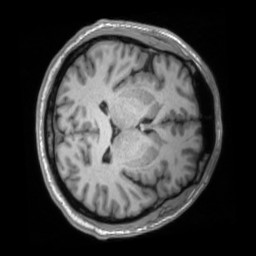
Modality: T1w
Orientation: axial
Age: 47
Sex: male
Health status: ill
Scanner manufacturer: siemens
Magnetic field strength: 3 T
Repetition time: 2.2 s
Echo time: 0.00157 s